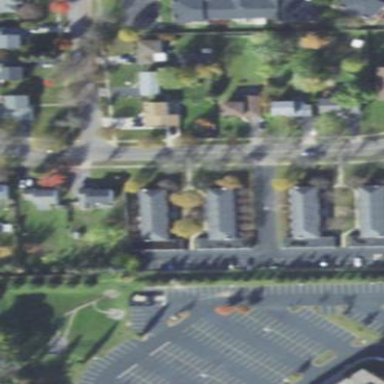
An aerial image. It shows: Condominium within residential area.